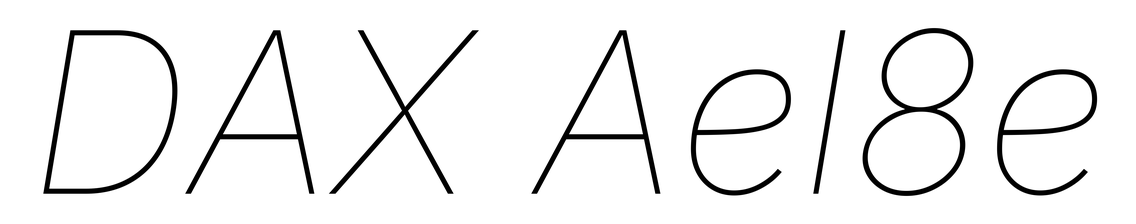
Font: Inter-Italic_Thin_Italic